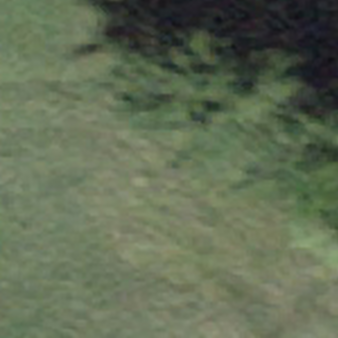
Label: other